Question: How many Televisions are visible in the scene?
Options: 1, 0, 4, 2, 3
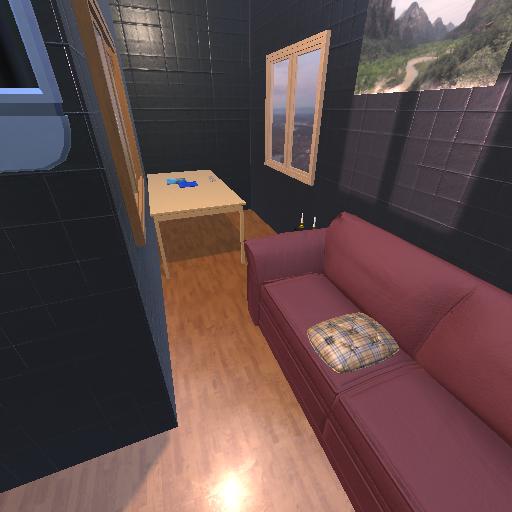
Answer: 1